Interaction volume radius: 10 \u00c5
Interaction volume height: 25 \u00c5
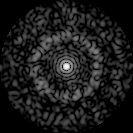
Disorder parameter: 0.8421